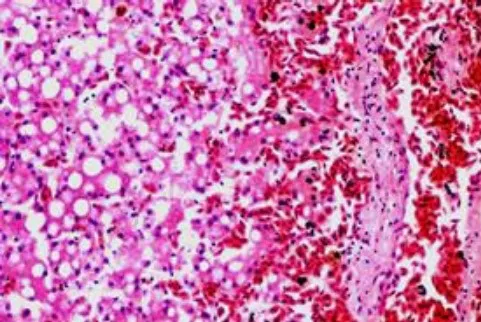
The liver shows congestion in a centrilobular vein and close sinusoids, necrosis in the centrilobular hepatocytes (right) and fatty degeneration in the outer hepatic zones (H&E, x20).
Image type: pathology (h&e)